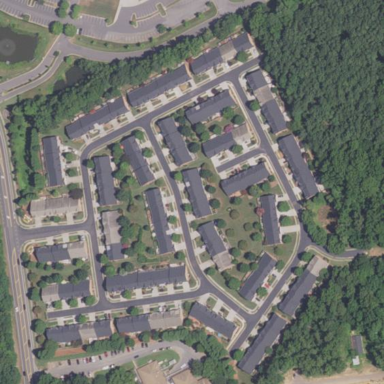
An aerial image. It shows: Residential area composed of single-family homes.